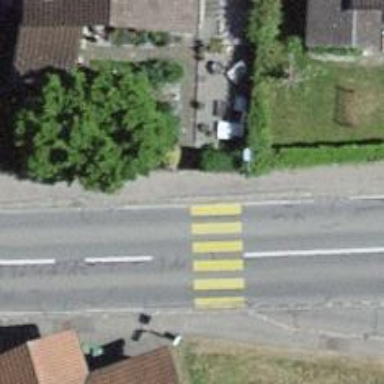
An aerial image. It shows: Uncontrolled zebra crossing on the road.